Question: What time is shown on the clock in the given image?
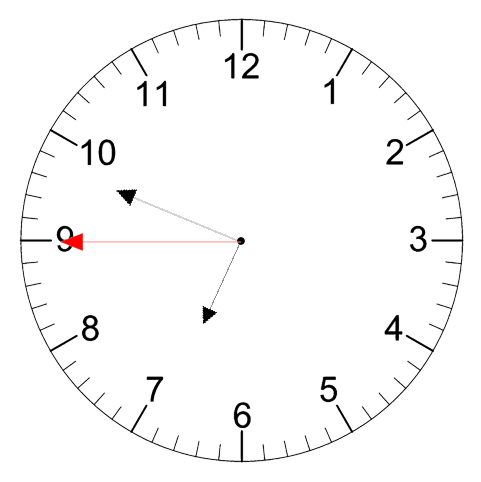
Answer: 06:48:45